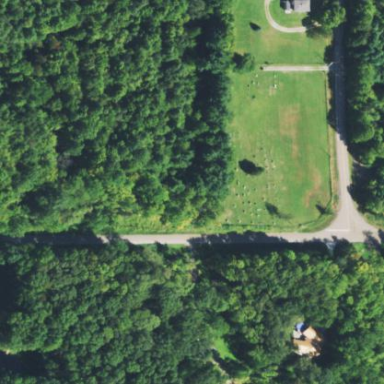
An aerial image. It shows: Cemetery.